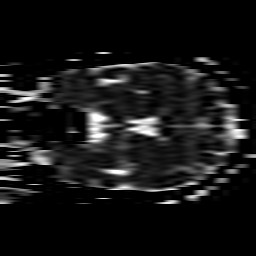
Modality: ADC
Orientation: coronal
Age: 58
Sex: male
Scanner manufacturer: philips
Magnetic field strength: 1.5 T
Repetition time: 4.804 s
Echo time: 0.07764 s